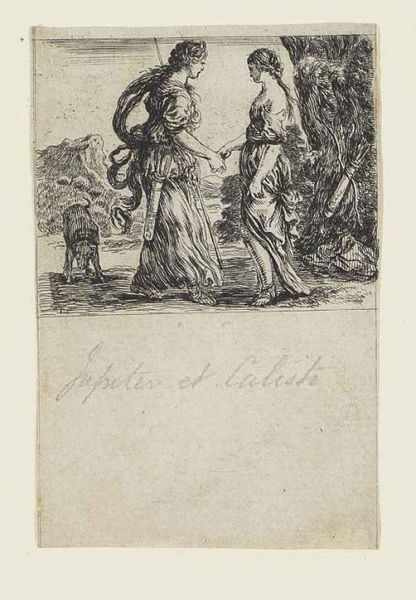
Titel: Jeu de la Mythologie - Jupiter et Calisto
Künstler: Stefano della Bella
Standort: Karlsruhe
Institution: Staatliche Kunsthalle Karlsruhe
Schlagwörter: baum, berg, felsen, gott, hand, himmel, mann, meer, schatten, umhang, weiß, wolken, bäume, frauen, landschaft, menschen, mädchen, braun, brust, damen, frau, frisur, grau, haar, kleid, kleider, schwarz, szene, zeichnung, hund, hunde, tier, tuch, gespräch, alt, band, falten, judith, kleidung, lang, stehen, hände, baumstamm, erde, hügel, natur, figur, gewand, haare, lange haare, gewänder, pflanzen, locken, schulter, wald, schrift, liebe, papier, bogen, zwei, schuhe, stab, zöpfe, getreide, berge, fels, grafik, graphik, linien, füsse, französisch, falte, zopf, faltenwurf, striche, katze, buch, gemalt, druck, druckgraphik, druckgrafik, schraffur, radierung, stich, seite, schwarzweiß, schwert, text, waffen, beschriftung, bleistift, treffen, mythologie, göttin, jagd, namen, karte, verführung, hügelig, götter, griechisch, mythologisch, mythos, sage, göttinen, begegnung, braub, venus, planzen, speer, begrüßung, jupiter, köcher, pfeil, gezeichnet, berührung, handschrift, artemis, diana, jägerin, pfeile, römisch, freundinnen, göttinnen, stifte, stick, sper, jund, händedruck, grphik, sezene, wallend, hare, pfeil und bogen, langes haar, zeuchnung, rendevous, frau mann, tarnung, rendezvous, toge, et, bella, gespr#ch, calisto, pfeilköcher, celeste, spehr, hánde, jupiter und calisto, jupiter et calisto, kalisto, sabino della bella, saare, gezeichntn, jupiter und kalisto, jeu de la mythologie, frauen zeichnung